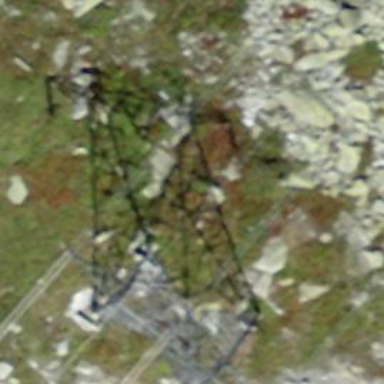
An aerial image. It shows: Power tower.